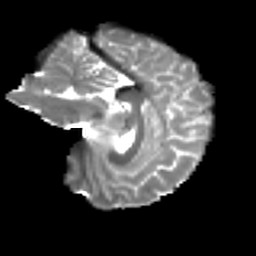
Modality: T2w
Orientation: sagittal
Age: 28
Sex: female
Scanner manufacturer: ge
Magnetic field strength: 3 T
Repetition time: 7.8 s
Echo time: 0.0606 s